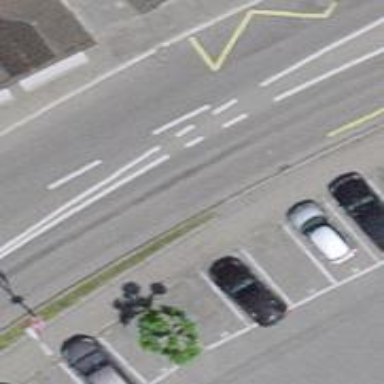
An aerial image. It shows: Sidewalk along the footway.